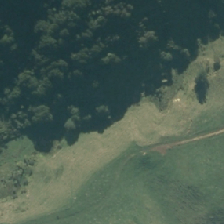
Land cover: broadleaved_indigenous_hardwood